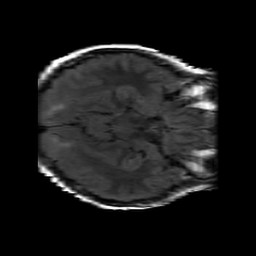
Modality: FLAIR
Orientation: axial
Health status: ill
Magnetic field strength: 3 T